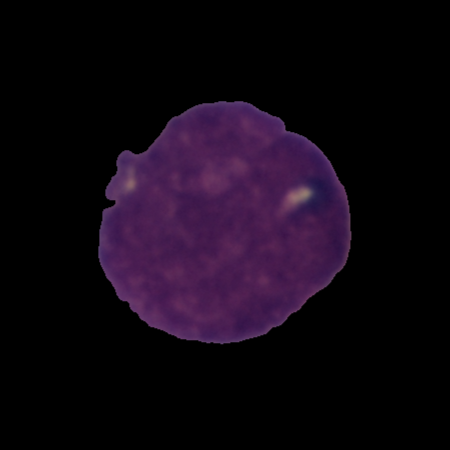
Label: cancer